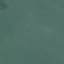
Land use / land cover class: SeaLake